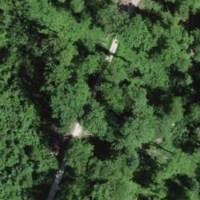
EUNIS habitat code: 41
Species observed at this site:
Prunus padus